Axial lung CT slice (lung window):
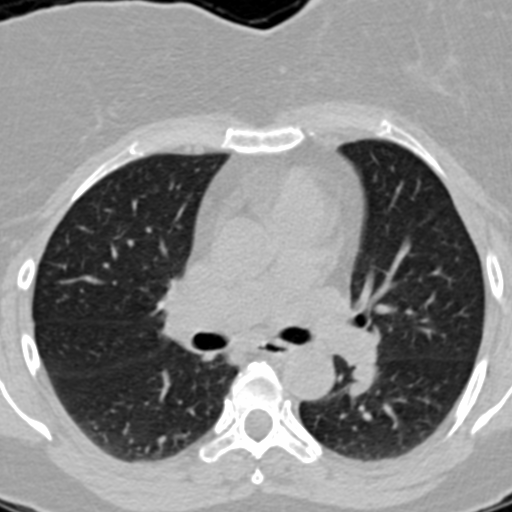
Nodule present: no